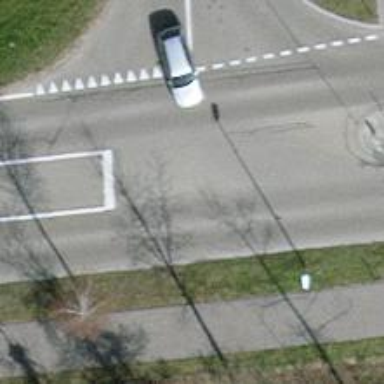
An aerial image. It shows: Secondary road with asphalt surface.